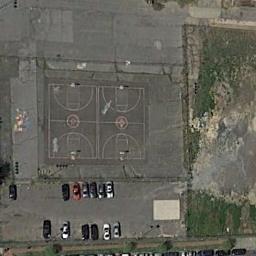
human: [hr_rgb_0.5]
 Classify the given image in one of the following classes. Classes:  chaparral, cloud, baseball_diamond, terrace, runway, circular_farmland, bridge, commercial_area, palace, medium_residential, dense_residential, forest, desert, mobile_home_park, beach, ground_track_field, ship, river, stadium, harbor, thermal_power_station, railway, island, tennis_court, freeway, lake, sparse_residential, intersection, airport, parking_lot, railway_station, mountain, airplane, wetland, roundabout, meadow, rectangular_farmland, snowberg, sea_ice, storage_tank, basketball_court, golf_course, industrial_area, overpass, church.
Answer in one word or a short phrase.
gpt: basketball_court